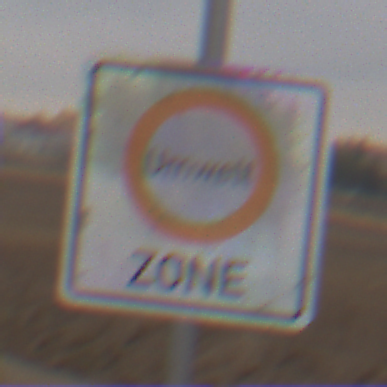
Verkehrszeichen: BeginnUmweltzone
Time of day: Midday
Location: Outdoor (RoadRail)
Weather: Overcast
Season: NotSpecified
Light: Natural